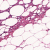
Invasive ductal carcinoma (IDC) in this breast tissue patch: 0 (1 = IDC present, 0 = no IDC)